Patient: sex M, age 36
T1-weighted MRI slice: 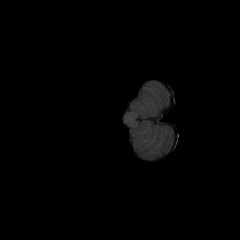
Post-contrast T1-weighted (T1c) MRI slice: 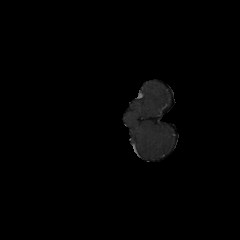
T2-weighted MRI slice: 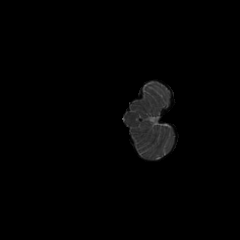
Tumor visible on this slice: no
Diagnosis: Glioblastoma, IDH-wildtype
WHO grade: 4